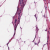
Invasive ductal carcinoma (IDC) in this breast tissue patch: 0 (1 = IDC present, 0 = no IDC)